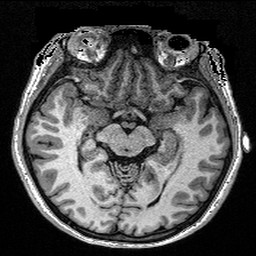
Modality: T1w
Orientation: coronal
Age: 23
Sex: female